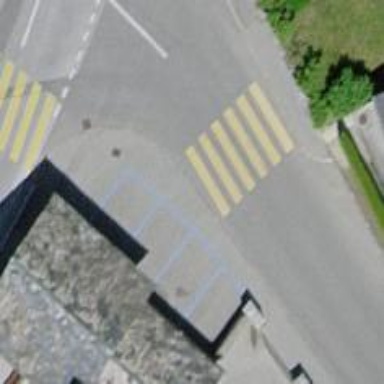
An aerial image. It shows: Sidewalk.